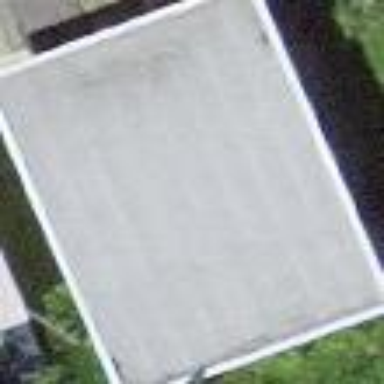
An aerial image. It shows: Building with flat roof.